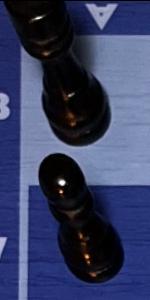
Label: Pawn_Black